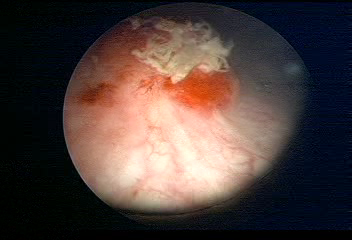
Modality: WLC
Class: Malignant
Subclass: HighGradePapillary
Lesion: L1
Stage: T1
Morphology: Papillary
Bladder cancer association: Yes
Annotated structures: Tumor